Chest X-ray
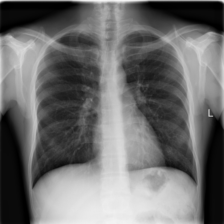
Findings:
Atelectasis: negative
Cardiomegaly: negative
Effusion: negative
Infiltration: positive
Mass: negative
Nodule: negative
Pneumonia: negative
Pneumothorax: negative
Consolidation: negative
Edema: negative
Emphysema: negative
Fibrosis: negative
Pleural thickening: negative
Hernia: negative